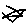
Label: star